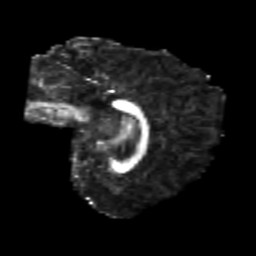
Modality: FA
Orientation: sagittal
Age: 20
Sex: female
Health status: healthy
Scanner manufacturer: philips
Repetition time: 7.384 s
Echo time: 0.08599 s